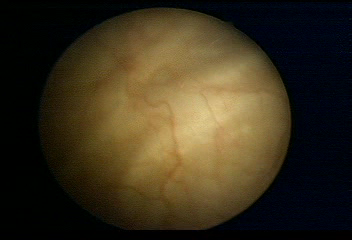
Modality: WLC
Class: Normal mucosa
Bladder cancer association: No